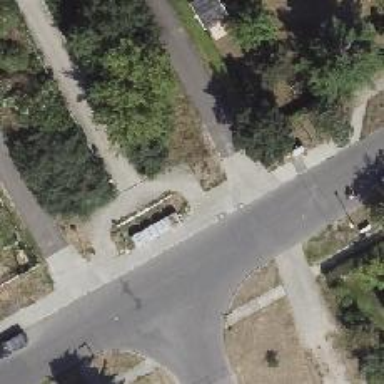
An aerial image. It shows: Footway along the road.